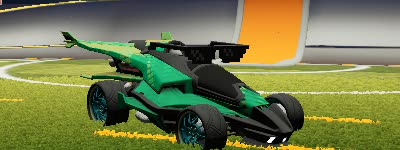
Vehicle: aftershock